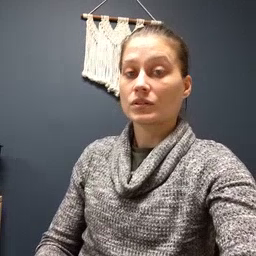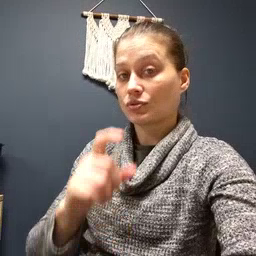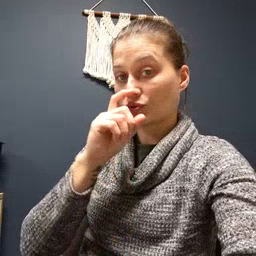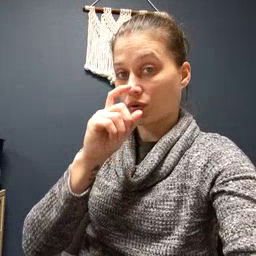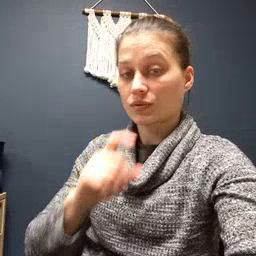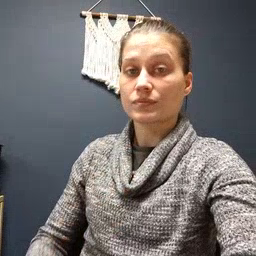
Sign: doll